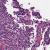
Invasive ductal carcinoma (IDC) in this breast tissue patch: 1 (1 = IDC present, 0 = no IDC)